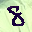
Label: 8